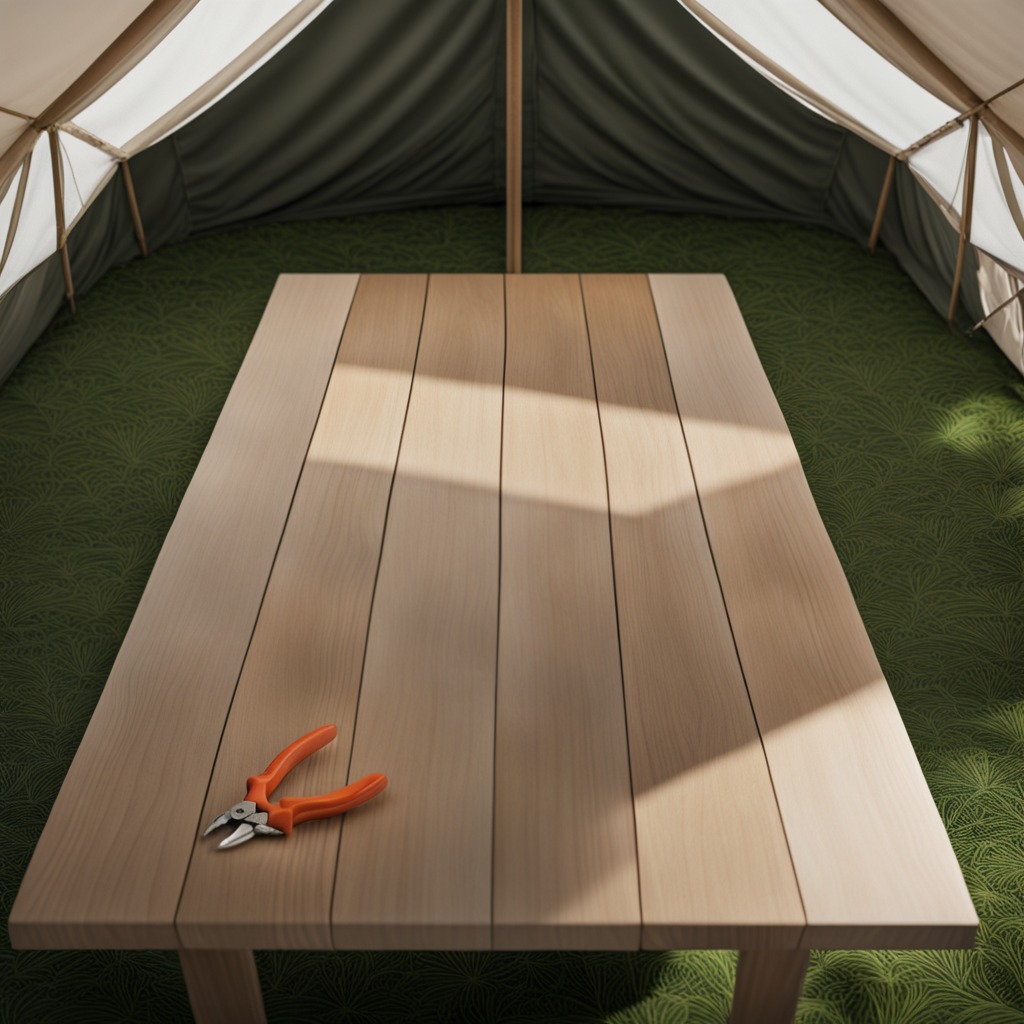
A plier is lying on the wooden table inside a jungle field workshop tent.